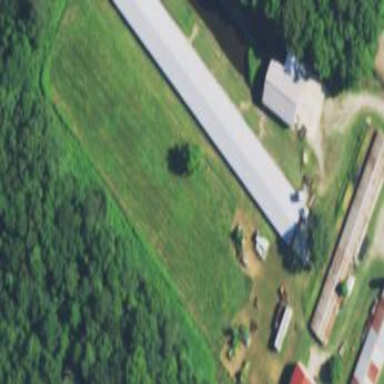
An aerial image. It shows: Farm auxiliary building.